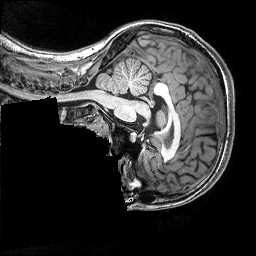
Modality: T1w
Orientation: sagittal
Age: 18
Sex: female